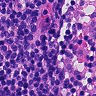
Metastatic tissue present: no